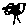
Label: tree